Field crop: tomato
Growth stage: 2
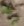
Species: solanum